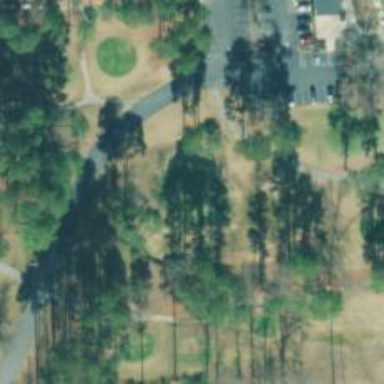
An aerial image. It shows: View of golf hole.